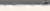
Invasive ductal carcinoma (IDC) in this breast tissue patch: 0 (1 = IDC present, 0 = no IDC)